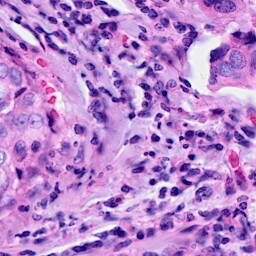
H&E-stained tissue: Breast